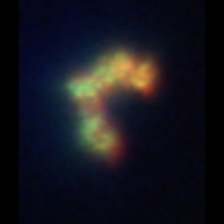
Taxon: Ciliates
Group: Other